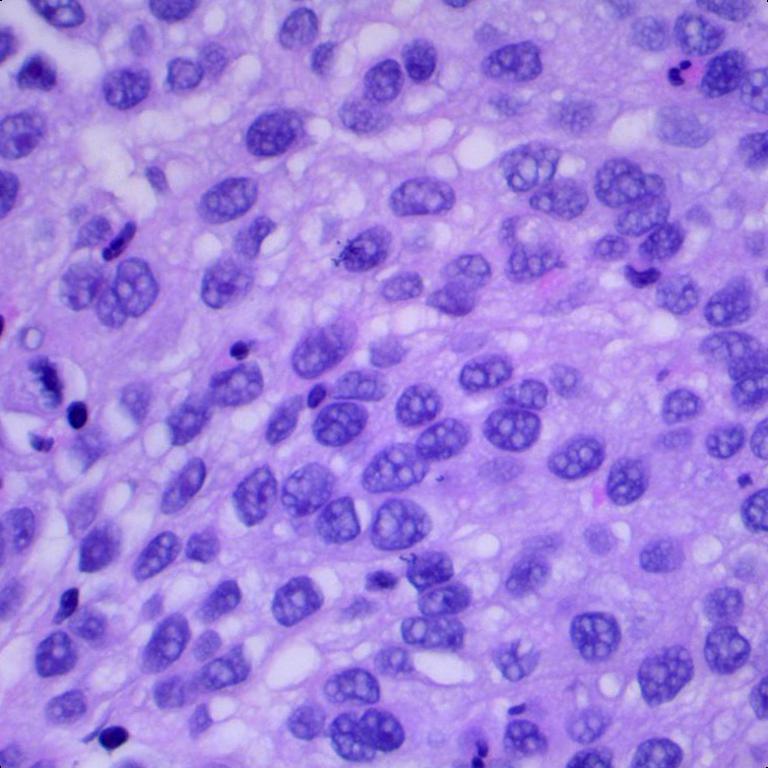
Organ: lung
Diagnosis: squamous carcinomas